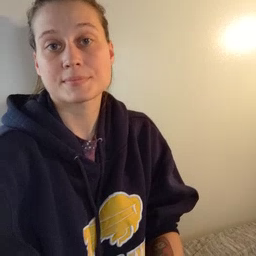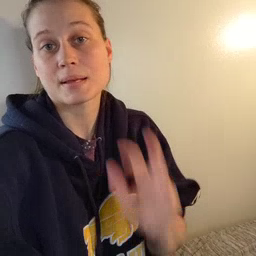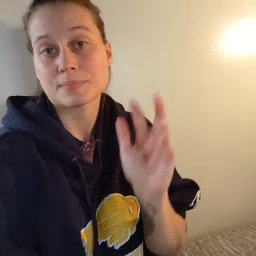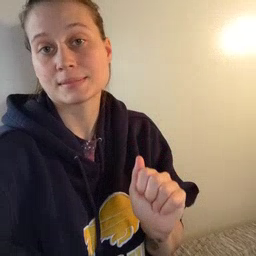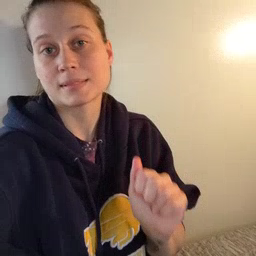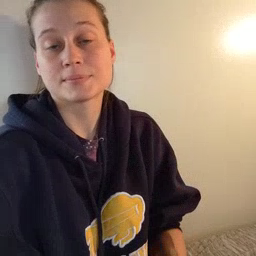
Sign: pizza